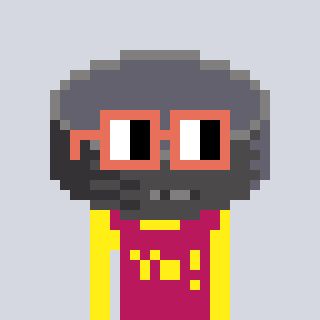
a pixel art character with square orange glasses, a hockey puck-shaped head and a darkpink-colored body on a cool background